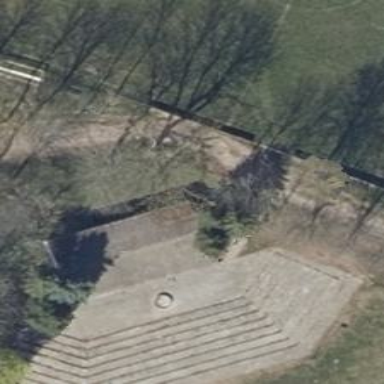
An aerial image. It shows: Open-air theatre.